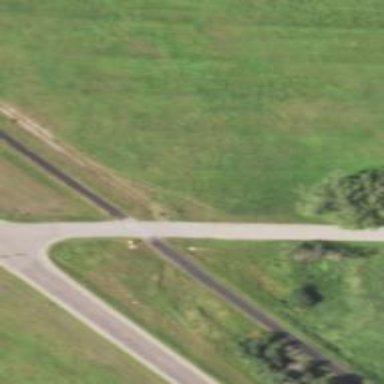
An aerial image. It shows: Asphalt cycleway alongside abandoned railway.